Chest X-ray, PA view. Patient: 47 years old, sex F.
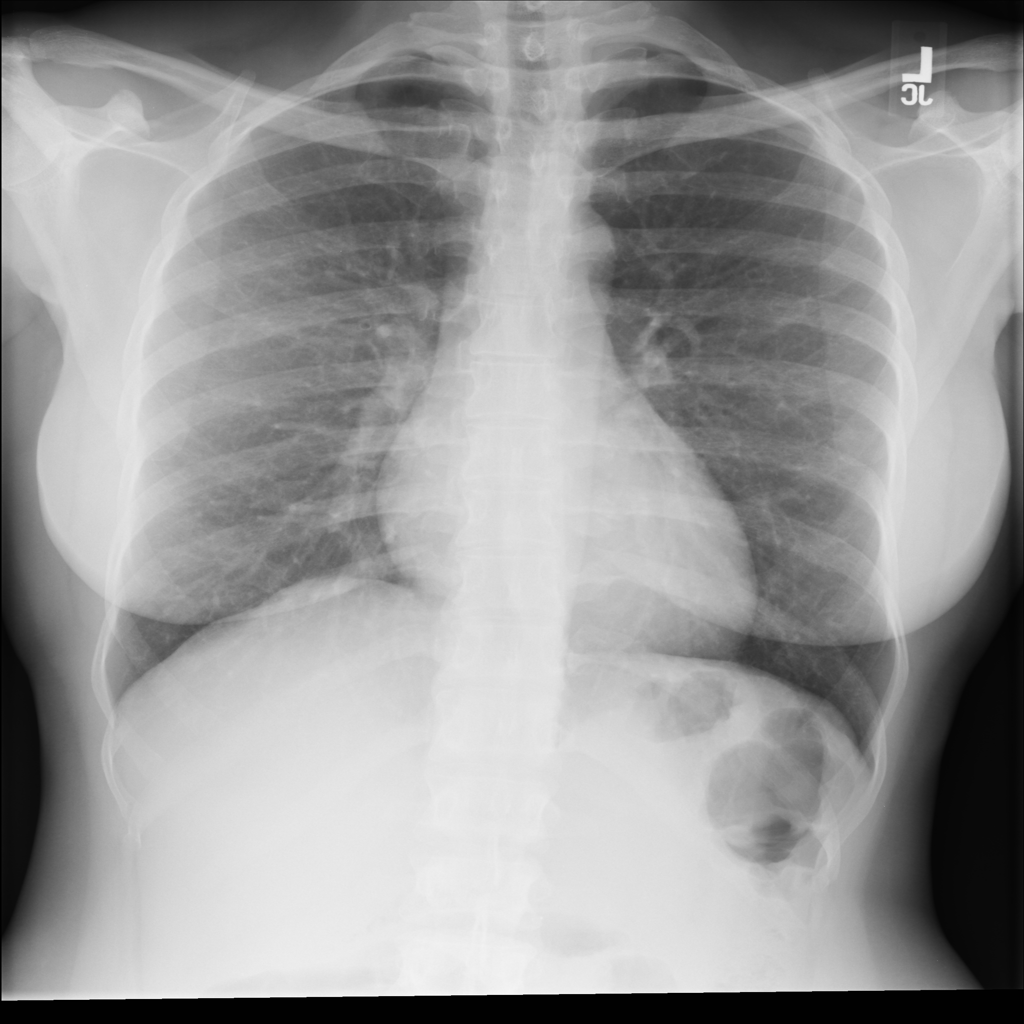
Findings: No Finding